Question: This seems like it should be perfectly simple, but for some reason my line isn't centered - it's farther to the left than it should be.
Here's my code:
'''
static const int width = 240;
static const int height = 320;
VideoCapture cap(0);
cap.set(CV_CAP_PROP_FRAME_WIDTH, width);
cap.set(CV_CAP_PROP_FRAME_HEIGHT, height);
//Set points for center line
CvPoint mid_bottom, mid_top;
mid_bottom.x = width/2;
mid_bottom.y = 0;
mid_top.x = width/2;
mid_top.y = height;
//for purposes not related to this issue, I have to use IplImages instead of Mats
Mat frame; //(edit - forgot this declaration before, sorry!)
cap >> frame;
IplImage frame_ipl = frame;
//drawing the line
cvLine(&frame_ipl, mid_bottom, mid_top, RED, 2);
'''

Any thoughts as to why this is going wrong?
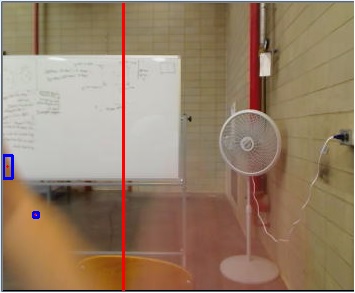
Answer: As Niko astutely observed, your camera may not be able to provide frames of the specified dimensions. You can check the value returned by 'set()' to see if it was successfully created. If not, it will return 'false'.
'''
bool wset = cap.set(CV_CAP_PROP_FRAME_WIDTH, width);
bool hset = cap.set(CV_CAP_PROP_FRAME_HEIGHT, height);
if (!wset || !hset)
{
std::cout << "Image dimension could not be set" << std::endl;
// Handle error...
}
'''
A more general approach is to define the line in terms of the actual image dimensions, which allows it to work on arbitrary images:
'''
CvPoint mid_bottom, mid_top;
mid_bottom.x = frame_ipl.width/2;
mid_bottom.y = 0;
mid_top.x = frame_ipl.width/2;
mid_top.y = frame_ipl.height;
'''